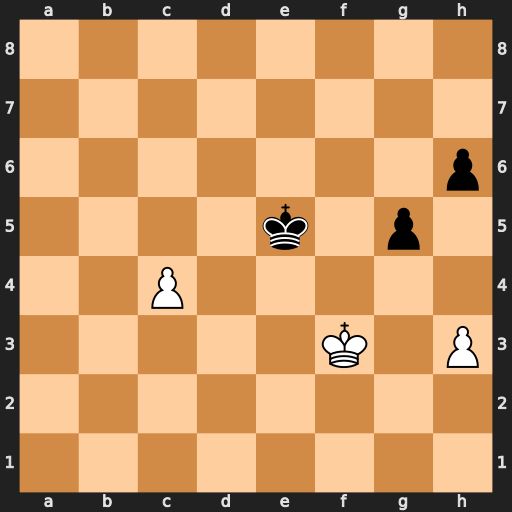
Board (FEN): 8/8/7p/4k1p1/2P5/5K1P/8/8
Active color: w
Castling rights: -
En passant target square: -
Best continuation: Kg4 Kd4 Kh5 Kxc4 Kxh6